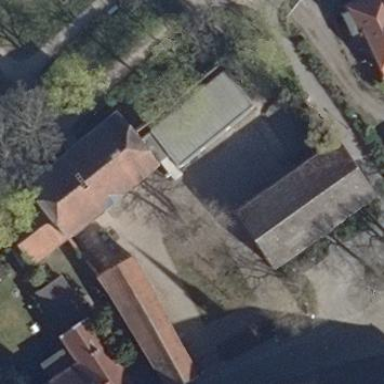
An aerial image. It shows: Community centre.